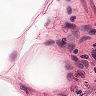
Metastatic tissue present: no